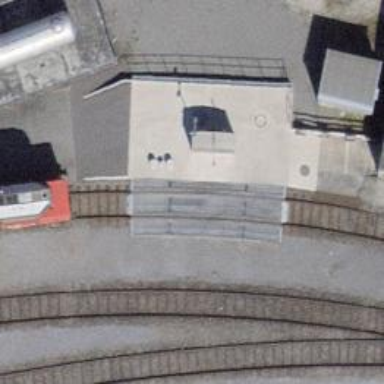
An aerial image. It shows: Single track railway in yard.